Field crop: maize
Growth stage: 1
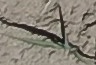
Species: sorghum